Question: I'm doing a pentagon with css shapes and for some reason, the image is not staying inside. I've tried many things such a position absolute and moving the image inside the shape with the top and left properties but it does not work. It stays outside. Any ideas why this is happening?
Here's the css for my pentagon:
'''
.pentagon {
margin-top: 200px;
position: relative;
width: 250px;
border-width: 130px 50px 0;
border-style: solid;
border-color: rgba(191, 191, 191, 0.6) transparent;
}
.pentagon:before {
content: "";
position: absolute;
height: 0;
width: 0;
top: -255px;
left: -50px;
border-width: 0 175px 125px;
border-style: solid;
border-color: transparent transparent rgba(191, 191, 191, 0.6);
}
'''
And here's the CSS for the image:
'''
.logo-sponsor{
z-index: 1000;
position: relative;
width: 200px;
height: auto;
margin: 0 auto;
display: block;
}
'''
Here's a <URL> with the demo.
Here's how it currently looks:

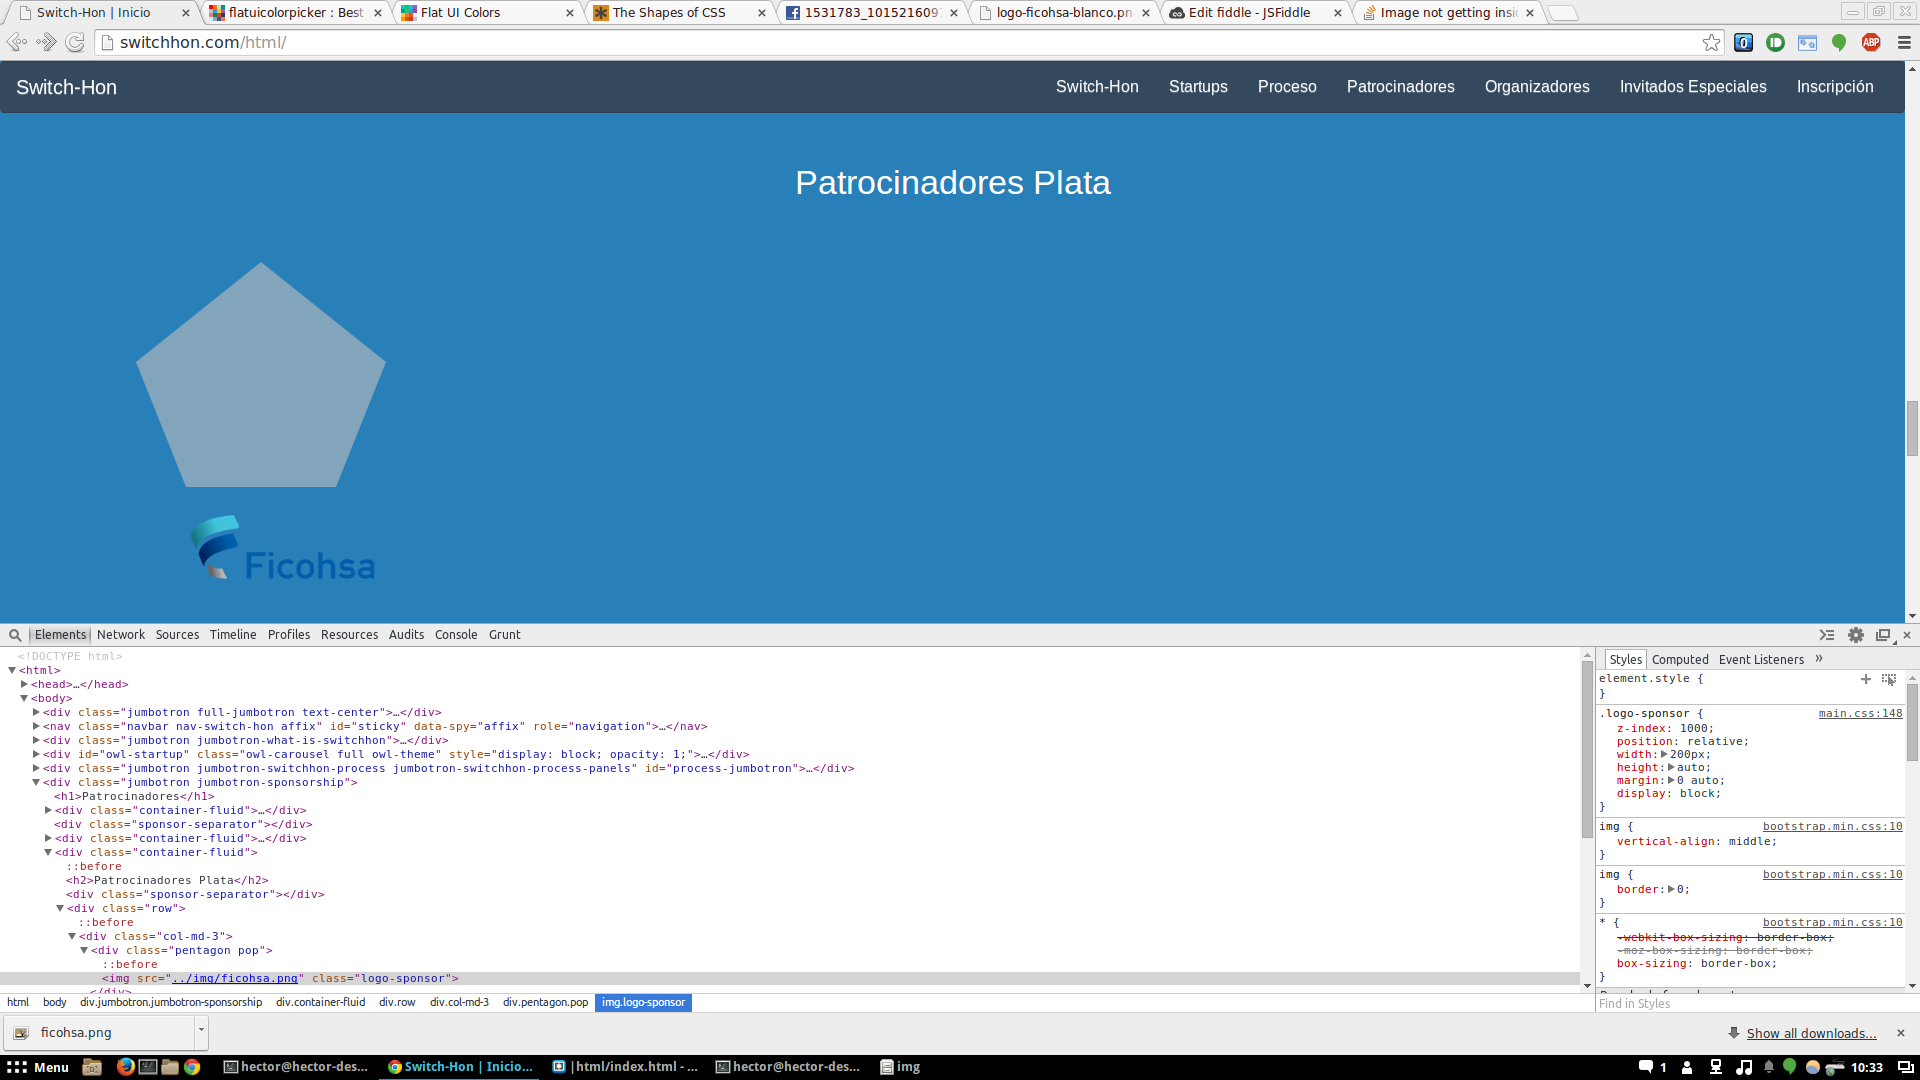
Answer: This is easy to change :
'''
.logo-sponsor{
z-index: 1000;
position: absolute;
top: -200px;
left: 20px;
'''
<URL>
But seriously, it's a bad idea to try to compose a logo like this : it's so much easier, and more powerful, to use an image. You could also use a character for this shape :